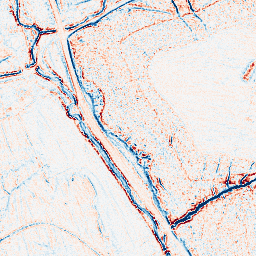
Category: classical
Decomposition family: uniform
Decomposition parameters: size: 5
Upsampling method: quartic
Upsampling parameters: scale: 8
Upsampling scale: 8